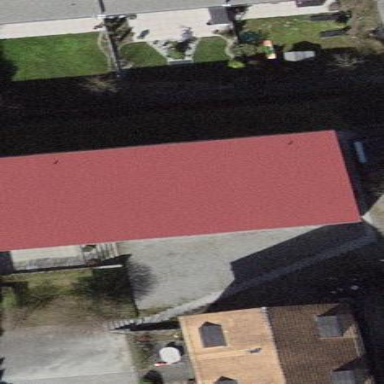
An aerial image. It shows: Residential building.